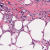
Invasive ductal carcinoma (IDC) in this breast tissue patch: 0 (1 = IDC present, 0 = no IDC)